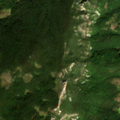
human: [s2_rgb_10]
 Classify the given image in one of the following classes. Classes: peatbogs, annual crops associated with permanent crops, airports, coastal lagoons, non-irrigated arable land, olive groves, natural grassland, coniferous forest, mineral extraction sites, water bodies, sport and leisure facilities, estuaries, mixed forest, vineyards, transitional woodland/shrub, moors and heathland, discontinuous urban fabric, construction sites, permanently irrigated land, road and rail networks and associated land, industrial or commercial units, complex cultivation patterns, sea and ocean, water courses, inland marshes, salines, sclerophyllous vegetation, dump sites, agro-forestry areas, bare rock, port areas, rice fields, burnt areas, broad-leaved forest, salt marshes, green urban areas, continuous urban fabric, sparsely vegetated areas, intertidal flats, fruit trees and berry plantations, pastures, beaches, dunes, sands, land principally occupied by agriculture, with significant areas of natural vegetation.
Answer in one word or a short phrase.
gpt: complex cultivation patterns, land principally occupied by agriculture, with significant areas of natural vegetation, broad-leaved forest, transitional woodland/shrub